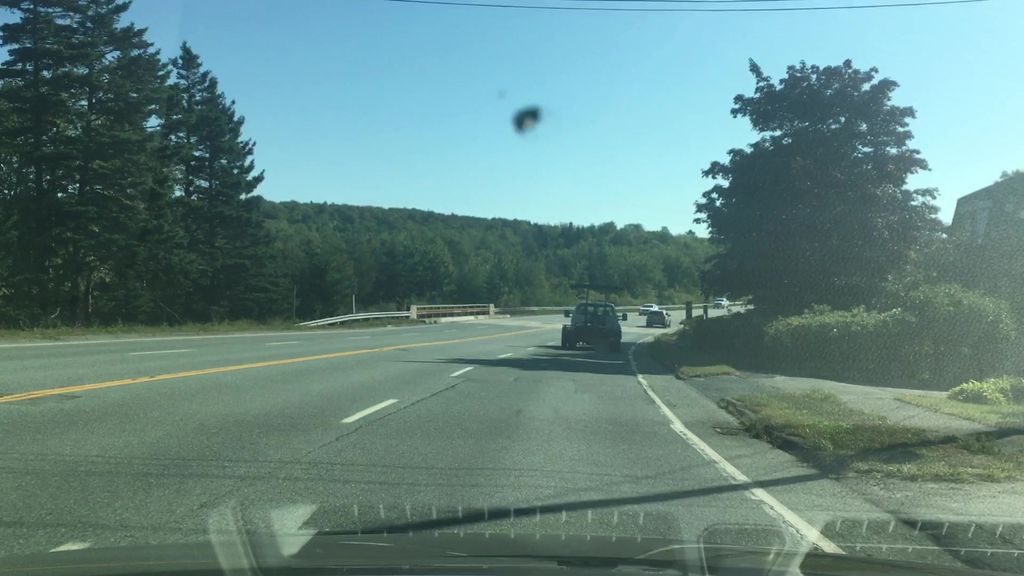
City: halifax